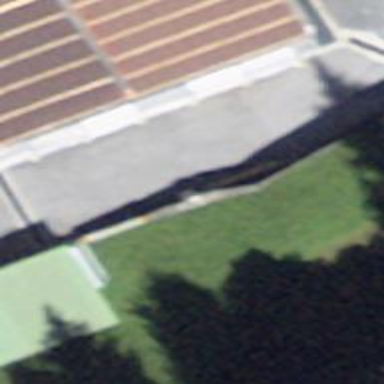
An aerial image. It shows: Retaining wall.